Interaction volume radius: 10 \u00c5
Interaction volume height: 35 \u00c5
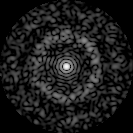
Disorder parameter: 0.8057